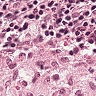
Metastatic tissue present: no